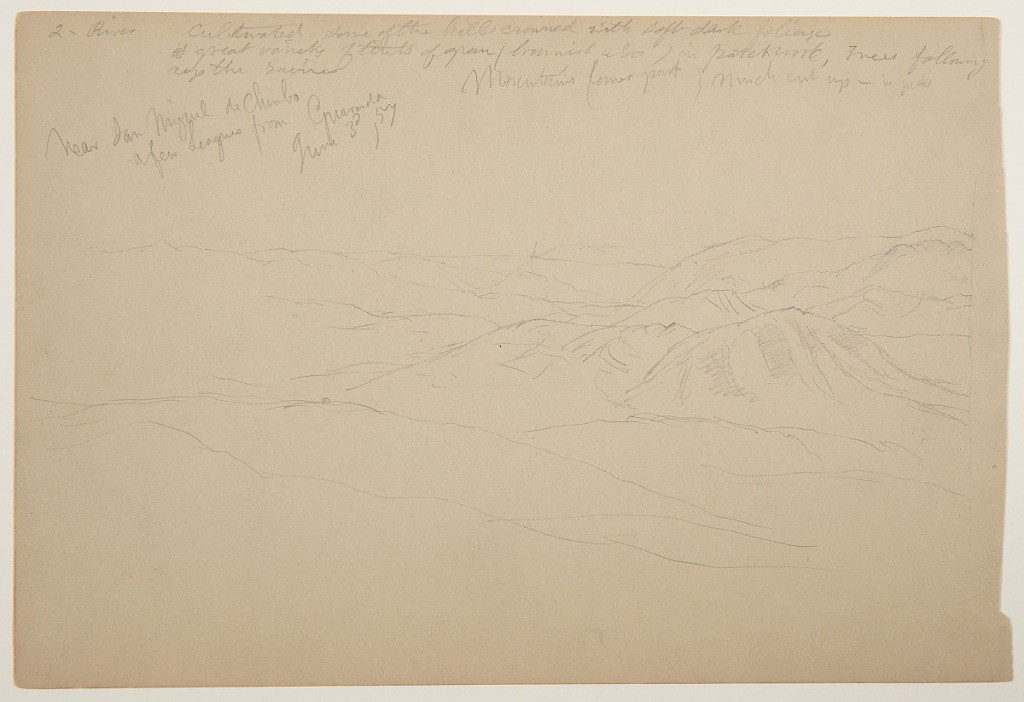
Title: Landscape near San Miguel de Chimbo, Ecuador
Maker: Frederic Edwin Church, American, 1826–1900
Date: June 3, 1857
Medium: Graphite on tan wove paper
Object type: Drawing
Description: Landscape sketch showing a view of rugged mountains and valleys receding into the distance near the town of San Miguel de Chimbo in Ecuador. A structure is visible on the summit of a gently sloping hill in the foreground at left.